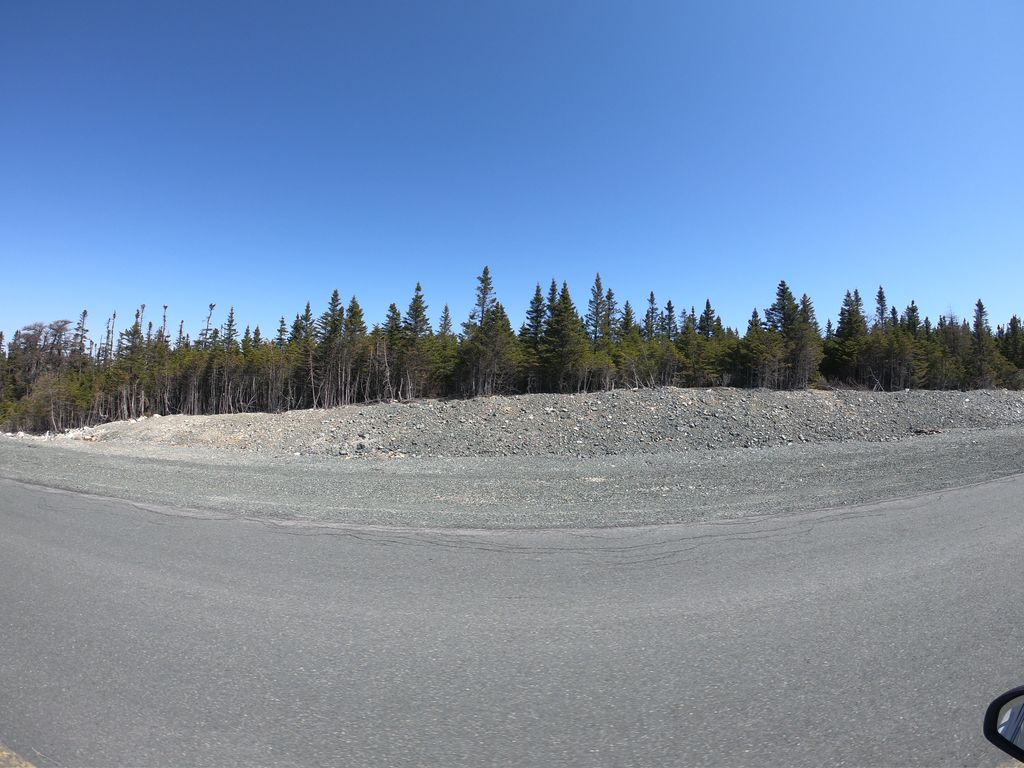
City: st_johns